Field crop: tomato
Growth stage: 1
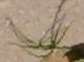
Species: cyperus